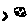
Label: moon